Field crop: maize
Growth stage: 2
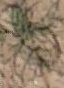
Species: salsola